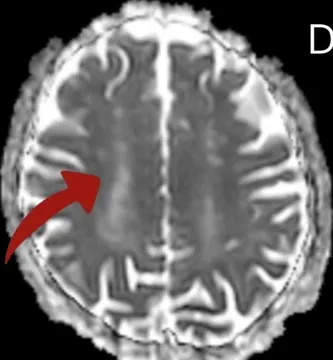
Different weighted images of MRI Brain. EAX FLAIR image.
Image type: radiology (mri)